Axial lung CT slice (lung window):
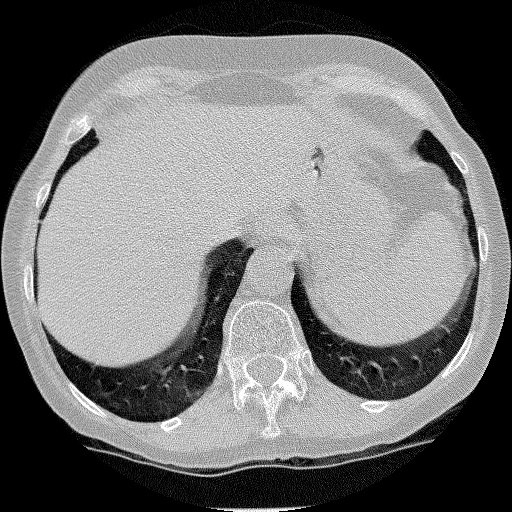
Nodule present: no